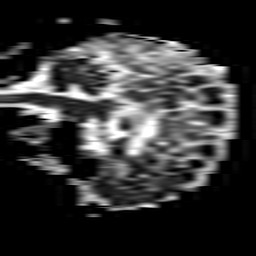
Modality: ADC
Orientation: sagittal
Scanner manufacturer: philips
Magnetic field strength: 1.5 T
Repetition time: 3.4 s
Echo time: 0.06922 s